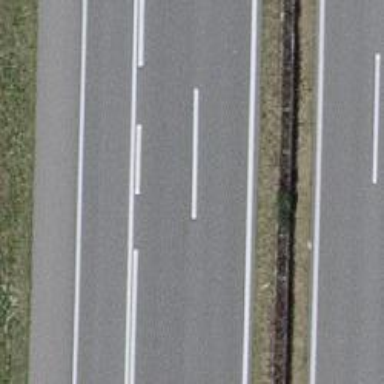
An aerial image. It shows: Motorway junction.